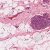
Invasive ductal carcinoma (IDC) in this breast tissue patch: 0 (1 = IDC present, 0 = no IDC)